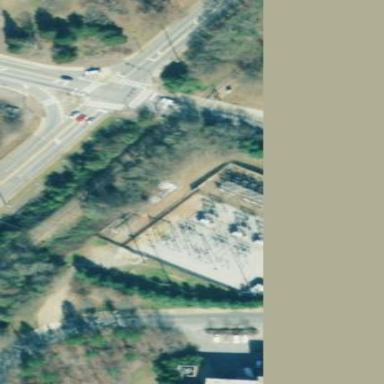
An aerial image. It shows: Distribution substation surrounded by fence.